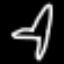
Label: airplane